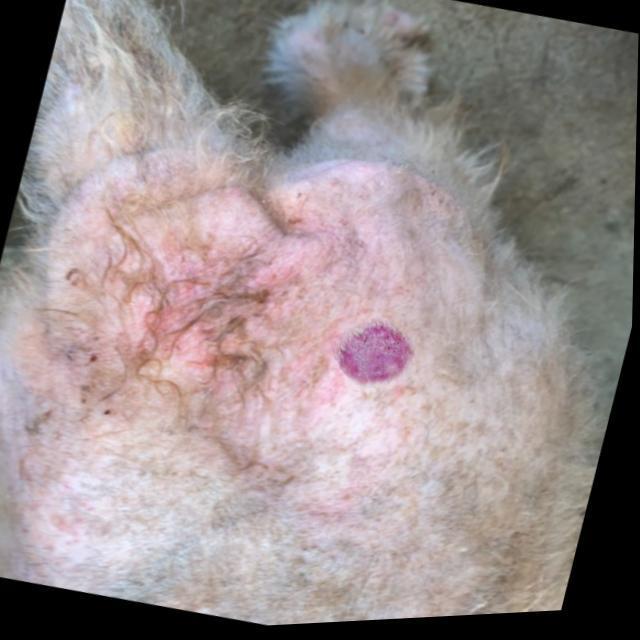
Canine ringworm (Dermatophytosis) — fungal infection caused by Microsporum or Trichophyton. Presents with circular alopecia, scaling, crusting, and broken hairs.